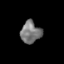
Tissue: skin
Cell type: Epithelial cells
Senescence score: 0.2623
Nuclear area (px): 428
Mean DAPI intensity: 120.582